Chest X-ray. View position: PA
Patient age: 70
Patient sex: F
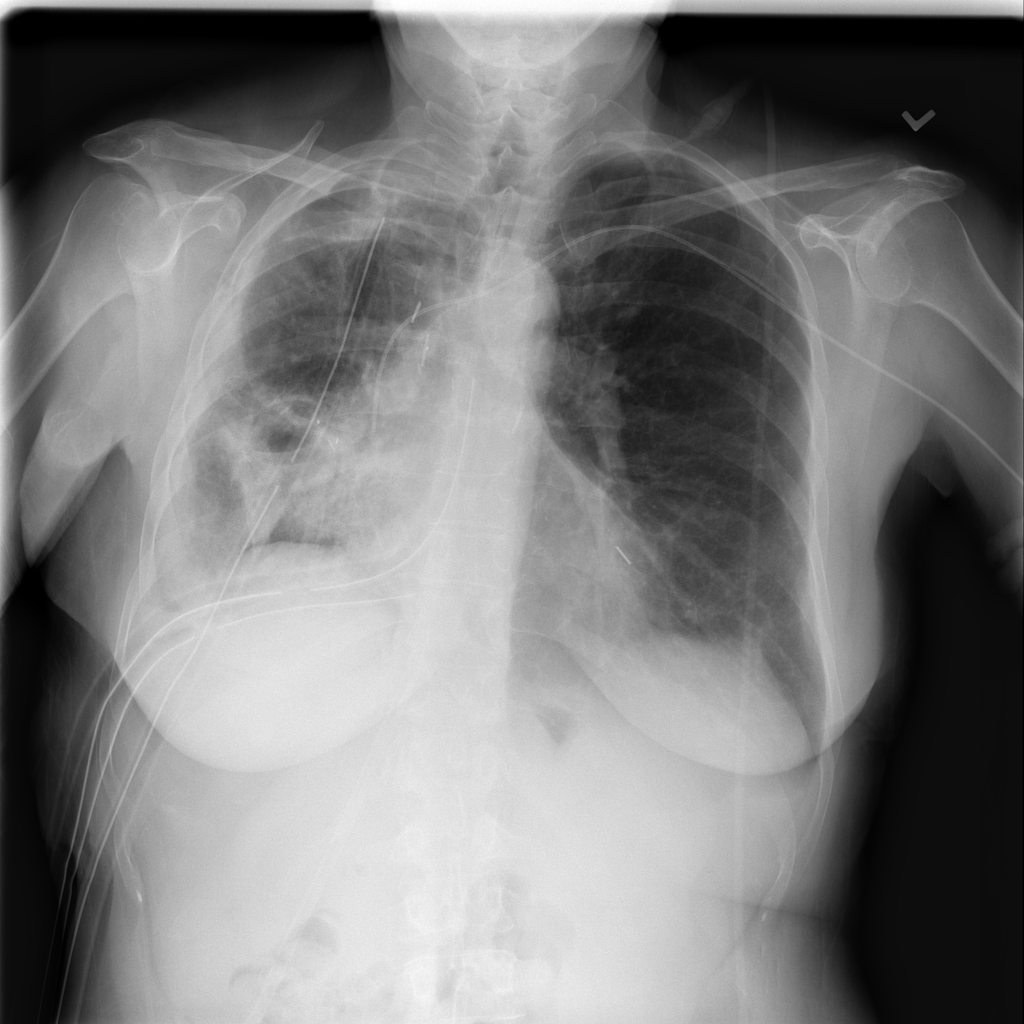
Finding: Pneumothorax